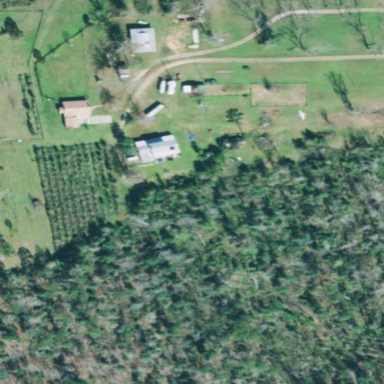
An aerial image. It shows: Plant nursery specializing in trees.